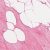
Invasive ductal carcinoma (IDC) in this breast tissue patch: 0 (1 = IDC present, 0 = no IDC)